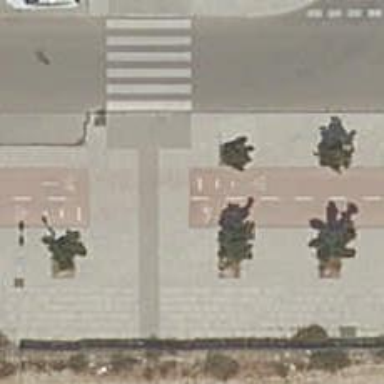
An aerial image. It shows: Footway.